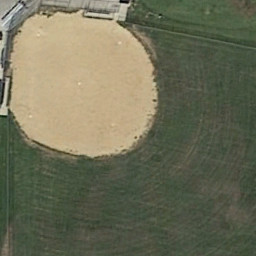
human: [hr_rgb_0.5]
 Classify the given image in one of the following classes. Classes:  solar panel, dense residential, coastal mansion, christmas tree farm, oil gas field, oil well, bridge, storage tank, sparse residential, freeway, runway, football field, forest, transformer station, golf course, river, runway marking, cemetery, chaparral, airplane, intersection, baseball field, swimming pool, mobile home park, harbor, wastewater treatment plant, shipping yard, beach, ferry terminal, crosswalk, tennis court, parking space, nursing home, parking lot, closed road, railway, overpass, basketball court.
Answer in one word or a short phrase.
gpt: baseball field